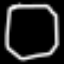
Label: octagon